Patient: sex F, age 52
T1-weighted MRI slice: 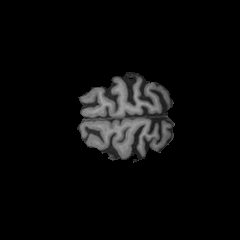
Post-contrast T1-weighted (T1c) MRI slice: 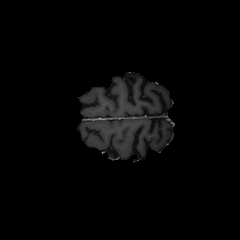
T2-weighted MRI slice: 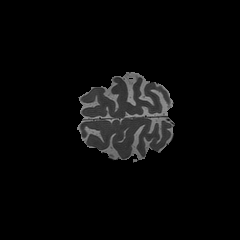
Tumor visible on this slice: no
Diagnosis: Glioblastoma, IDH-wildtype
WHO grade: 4